Field crop: maize
Growth stage: 2
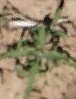
Species: atriplex